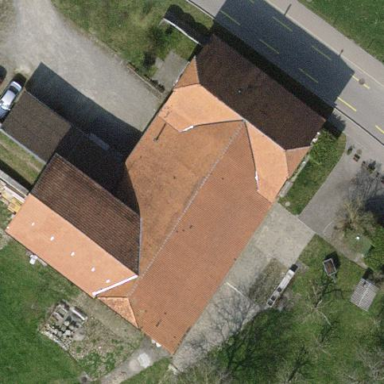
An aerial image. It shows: Farm building with half-hipped roof shape.